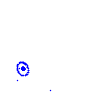
Particle: pion